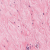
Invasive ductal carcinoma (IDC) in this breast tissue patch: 0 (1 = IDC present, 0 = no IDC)